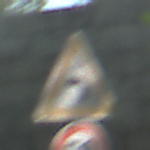
Verkehrszeichen: KurveLinks
Zusatzzeichen unten: Geschwindigkeit50
Umgebung: Outdoor, Suburban
Tageszeit: Midday
Wetter: Clear
Licht: Natural
Jahreszeit: NotSpecified
Kontrast: HighContrast